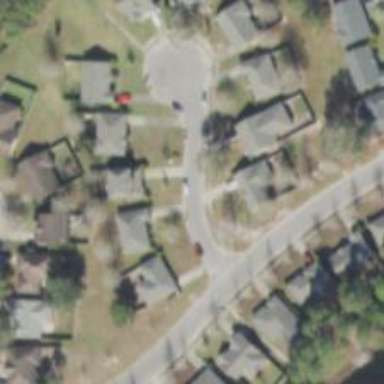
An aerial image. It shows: Smooth asphalt road in residential area.